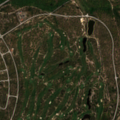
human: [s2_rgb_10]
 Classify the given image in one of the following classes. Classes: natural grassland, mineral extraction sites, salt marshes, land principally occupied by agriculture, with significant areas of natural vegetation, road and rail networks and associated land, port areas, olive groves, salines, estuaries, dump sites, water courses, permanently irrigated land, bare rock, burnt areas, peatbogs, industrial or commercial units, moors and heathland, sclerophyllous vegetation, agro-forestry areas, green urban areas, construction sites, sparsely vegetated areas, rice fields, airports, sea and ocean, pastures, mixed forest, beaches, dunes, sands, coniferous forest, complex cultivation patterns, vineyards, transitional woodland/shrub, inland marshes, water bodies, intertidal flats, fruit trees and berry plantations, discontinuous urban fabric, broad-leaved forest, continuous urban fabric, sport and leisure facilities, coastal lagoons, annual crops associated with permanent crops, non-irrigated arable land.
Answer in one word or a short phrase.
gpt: sport and leisure facilities, broad-leaved forest